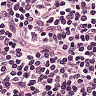
Metastatic tissue present: no